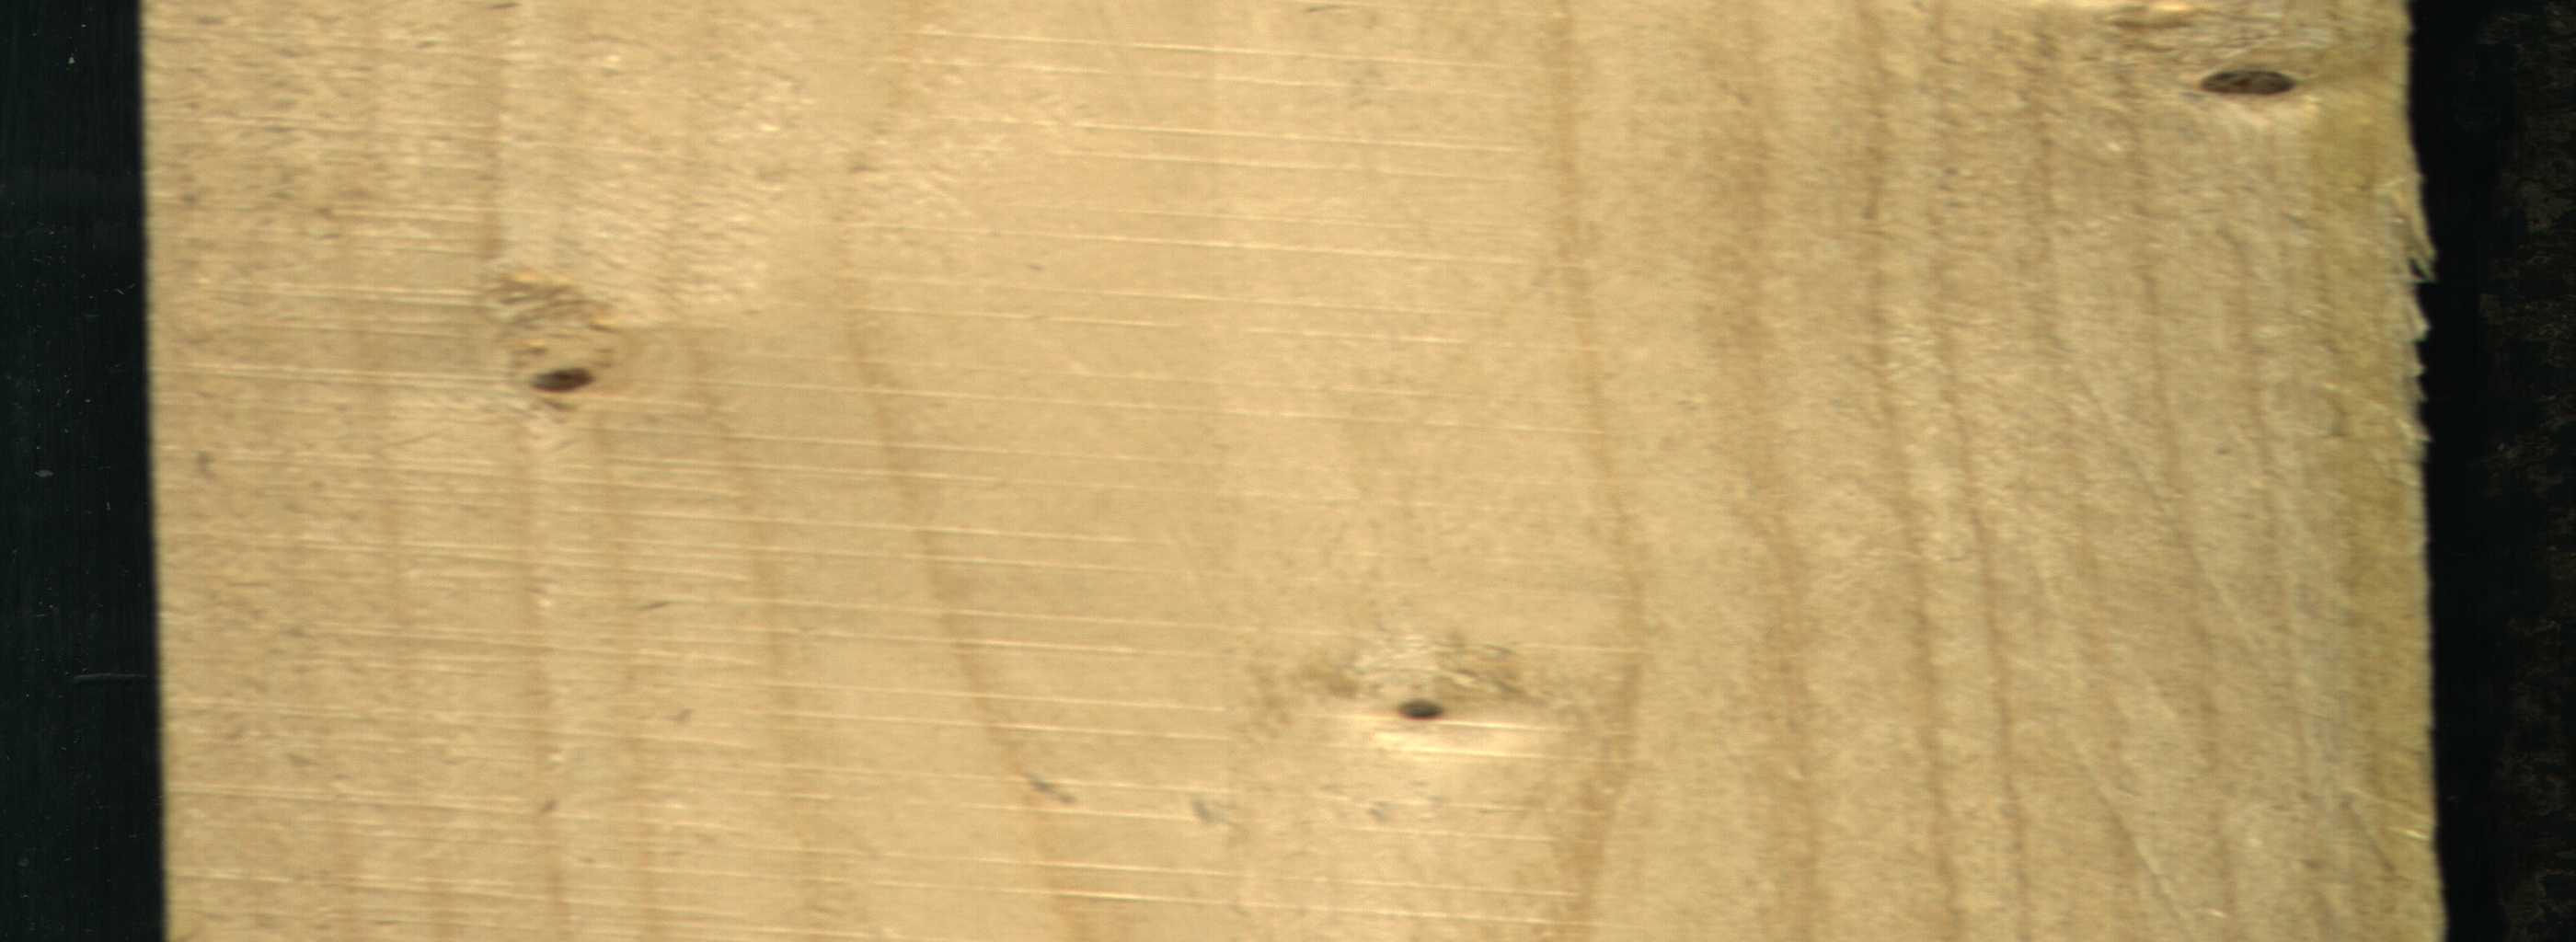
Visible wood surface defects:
Live_Knot
Live_Knot
Live_Knot